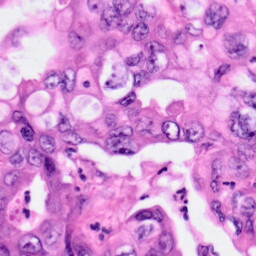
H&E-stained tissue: Pancreatic